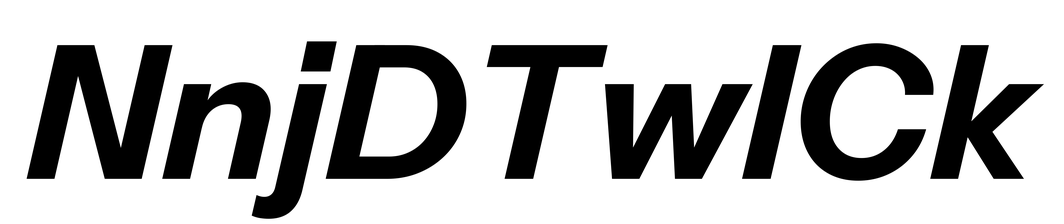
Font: InstrumentSans-Italic_Bold_Italic